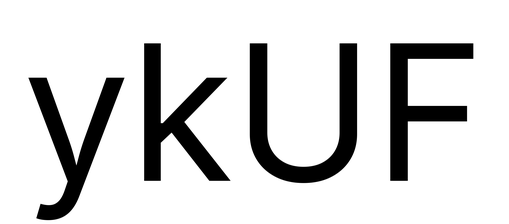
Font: Inter_Regular